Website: lowes
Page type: payment
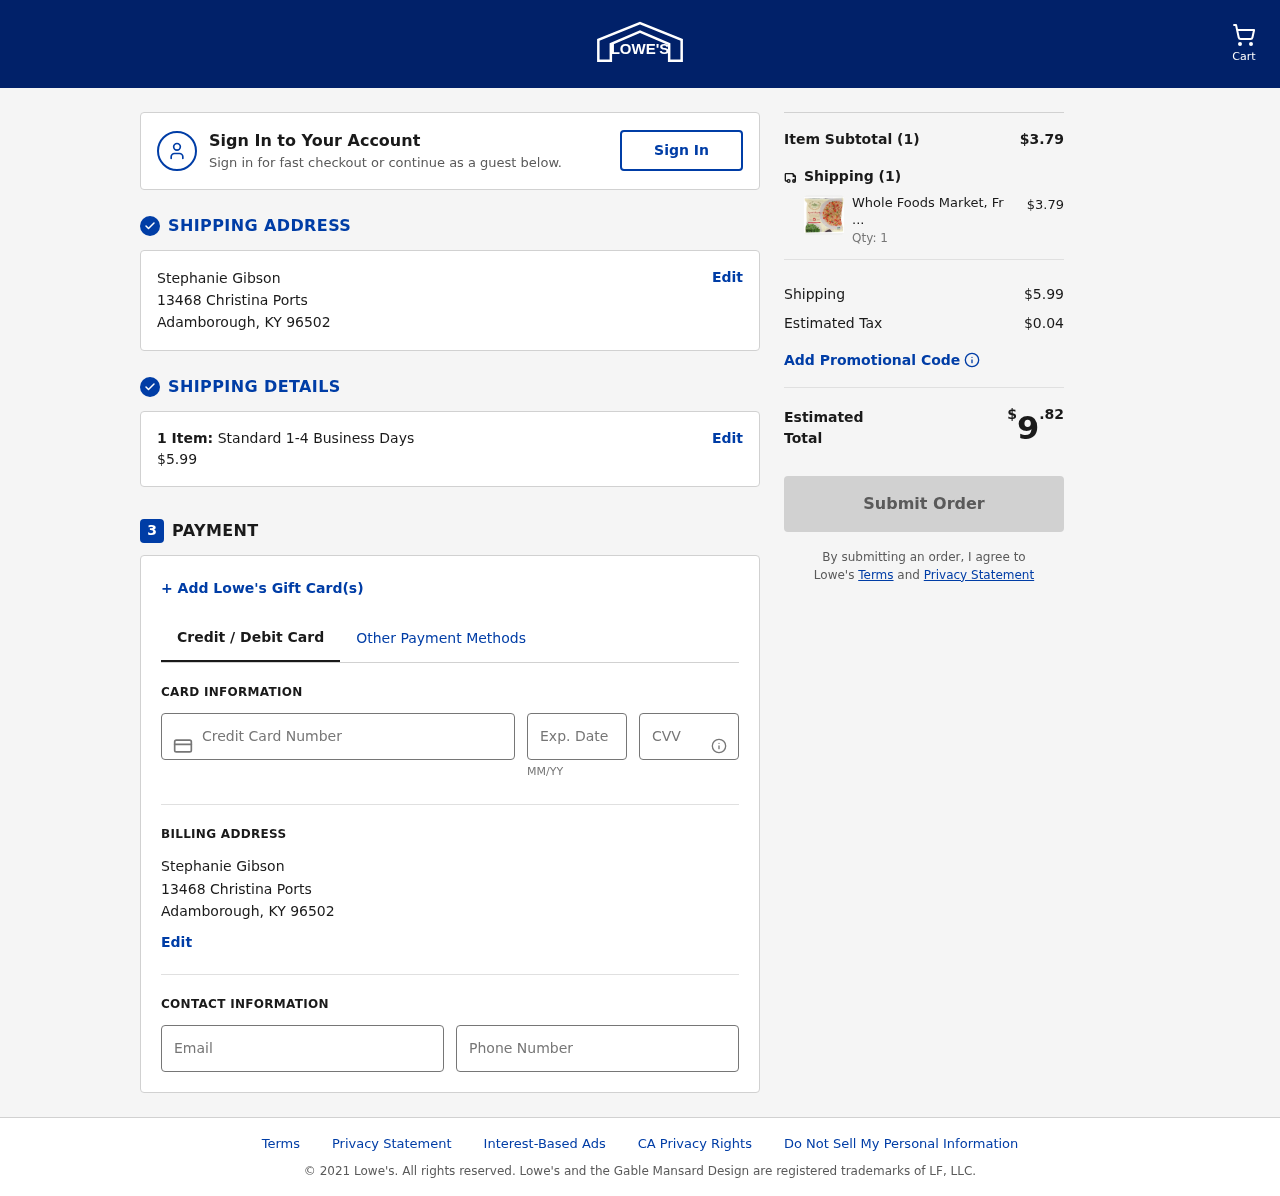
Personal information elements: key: PII_CARD_CVV
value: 601
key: PII_CARD_EXPIRY
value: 10/26
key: PII_CARD_NUMBER
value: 5262 2800 4980 6961
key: PII_CITY
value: Adamborough
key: PII_EMAIL
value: sgibson@yahoo.com
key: PII_FULLNAME
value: Stephanie Gibson
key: PII_PHONE
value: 2247946390
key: PII_POSTCODE
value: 96502
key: PII_STATE_ABBR
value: KY
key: PII_STREET
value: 13468 Christina Ports
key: PII_FULLNAME2
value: Stephanie Gibson
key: PII_CITY2
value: Adamborough
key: PII_STATE_ABBR2
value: KY
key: PII_POSTCODE_FULL
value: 96502
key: PII_LOCATION13_POSTCODE_EXT
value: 6502
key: PII_POSTCODE_NUMERIC
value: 96502
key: PII_LOCATION13_POSTCODE_EXT_NUMERIC
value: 6502
Product elements: key: PRODUCT1_NAME
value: Whole Foods Market, Fried Rice Vegetable, 20 Ounce
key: PRODUCT1_PRICE
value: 3.79
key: PRODUCT1_QUANTITY
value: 1
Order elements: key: ORDER_NUM_ITEMS
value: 1
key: ORDER_SHIPPING_COST
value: $5.99
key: ORDER_NUM_ITEMS2
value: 1
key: ORDER_SUBTOTAL
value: $3.79
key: ORDER_NUM_ITEMS3
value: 1
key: ORDER_SHIPPING_COST2
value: $5.99
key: ORDER_TAX
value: $0.04
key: ORDER_TOTAL
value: $9.82